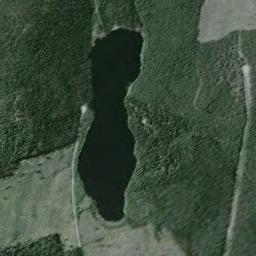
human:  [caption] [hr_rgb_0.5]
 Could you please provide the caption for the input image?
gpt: Many trees are around the lake .

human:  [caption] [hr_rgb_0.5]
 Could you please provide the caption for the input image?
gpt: The lake lies in the dense forest and the water is dark blue .

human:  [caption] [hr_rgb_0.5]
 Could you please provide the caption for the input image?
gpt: A long, Deep blue lake surrounded by forests and green spaces .

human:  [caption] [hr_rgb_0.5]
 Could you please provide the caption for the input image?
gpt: The lake in the picture is small .

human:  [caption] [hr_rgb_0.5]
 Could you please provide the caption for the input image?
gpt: There are green forests around the lake .